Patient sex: F
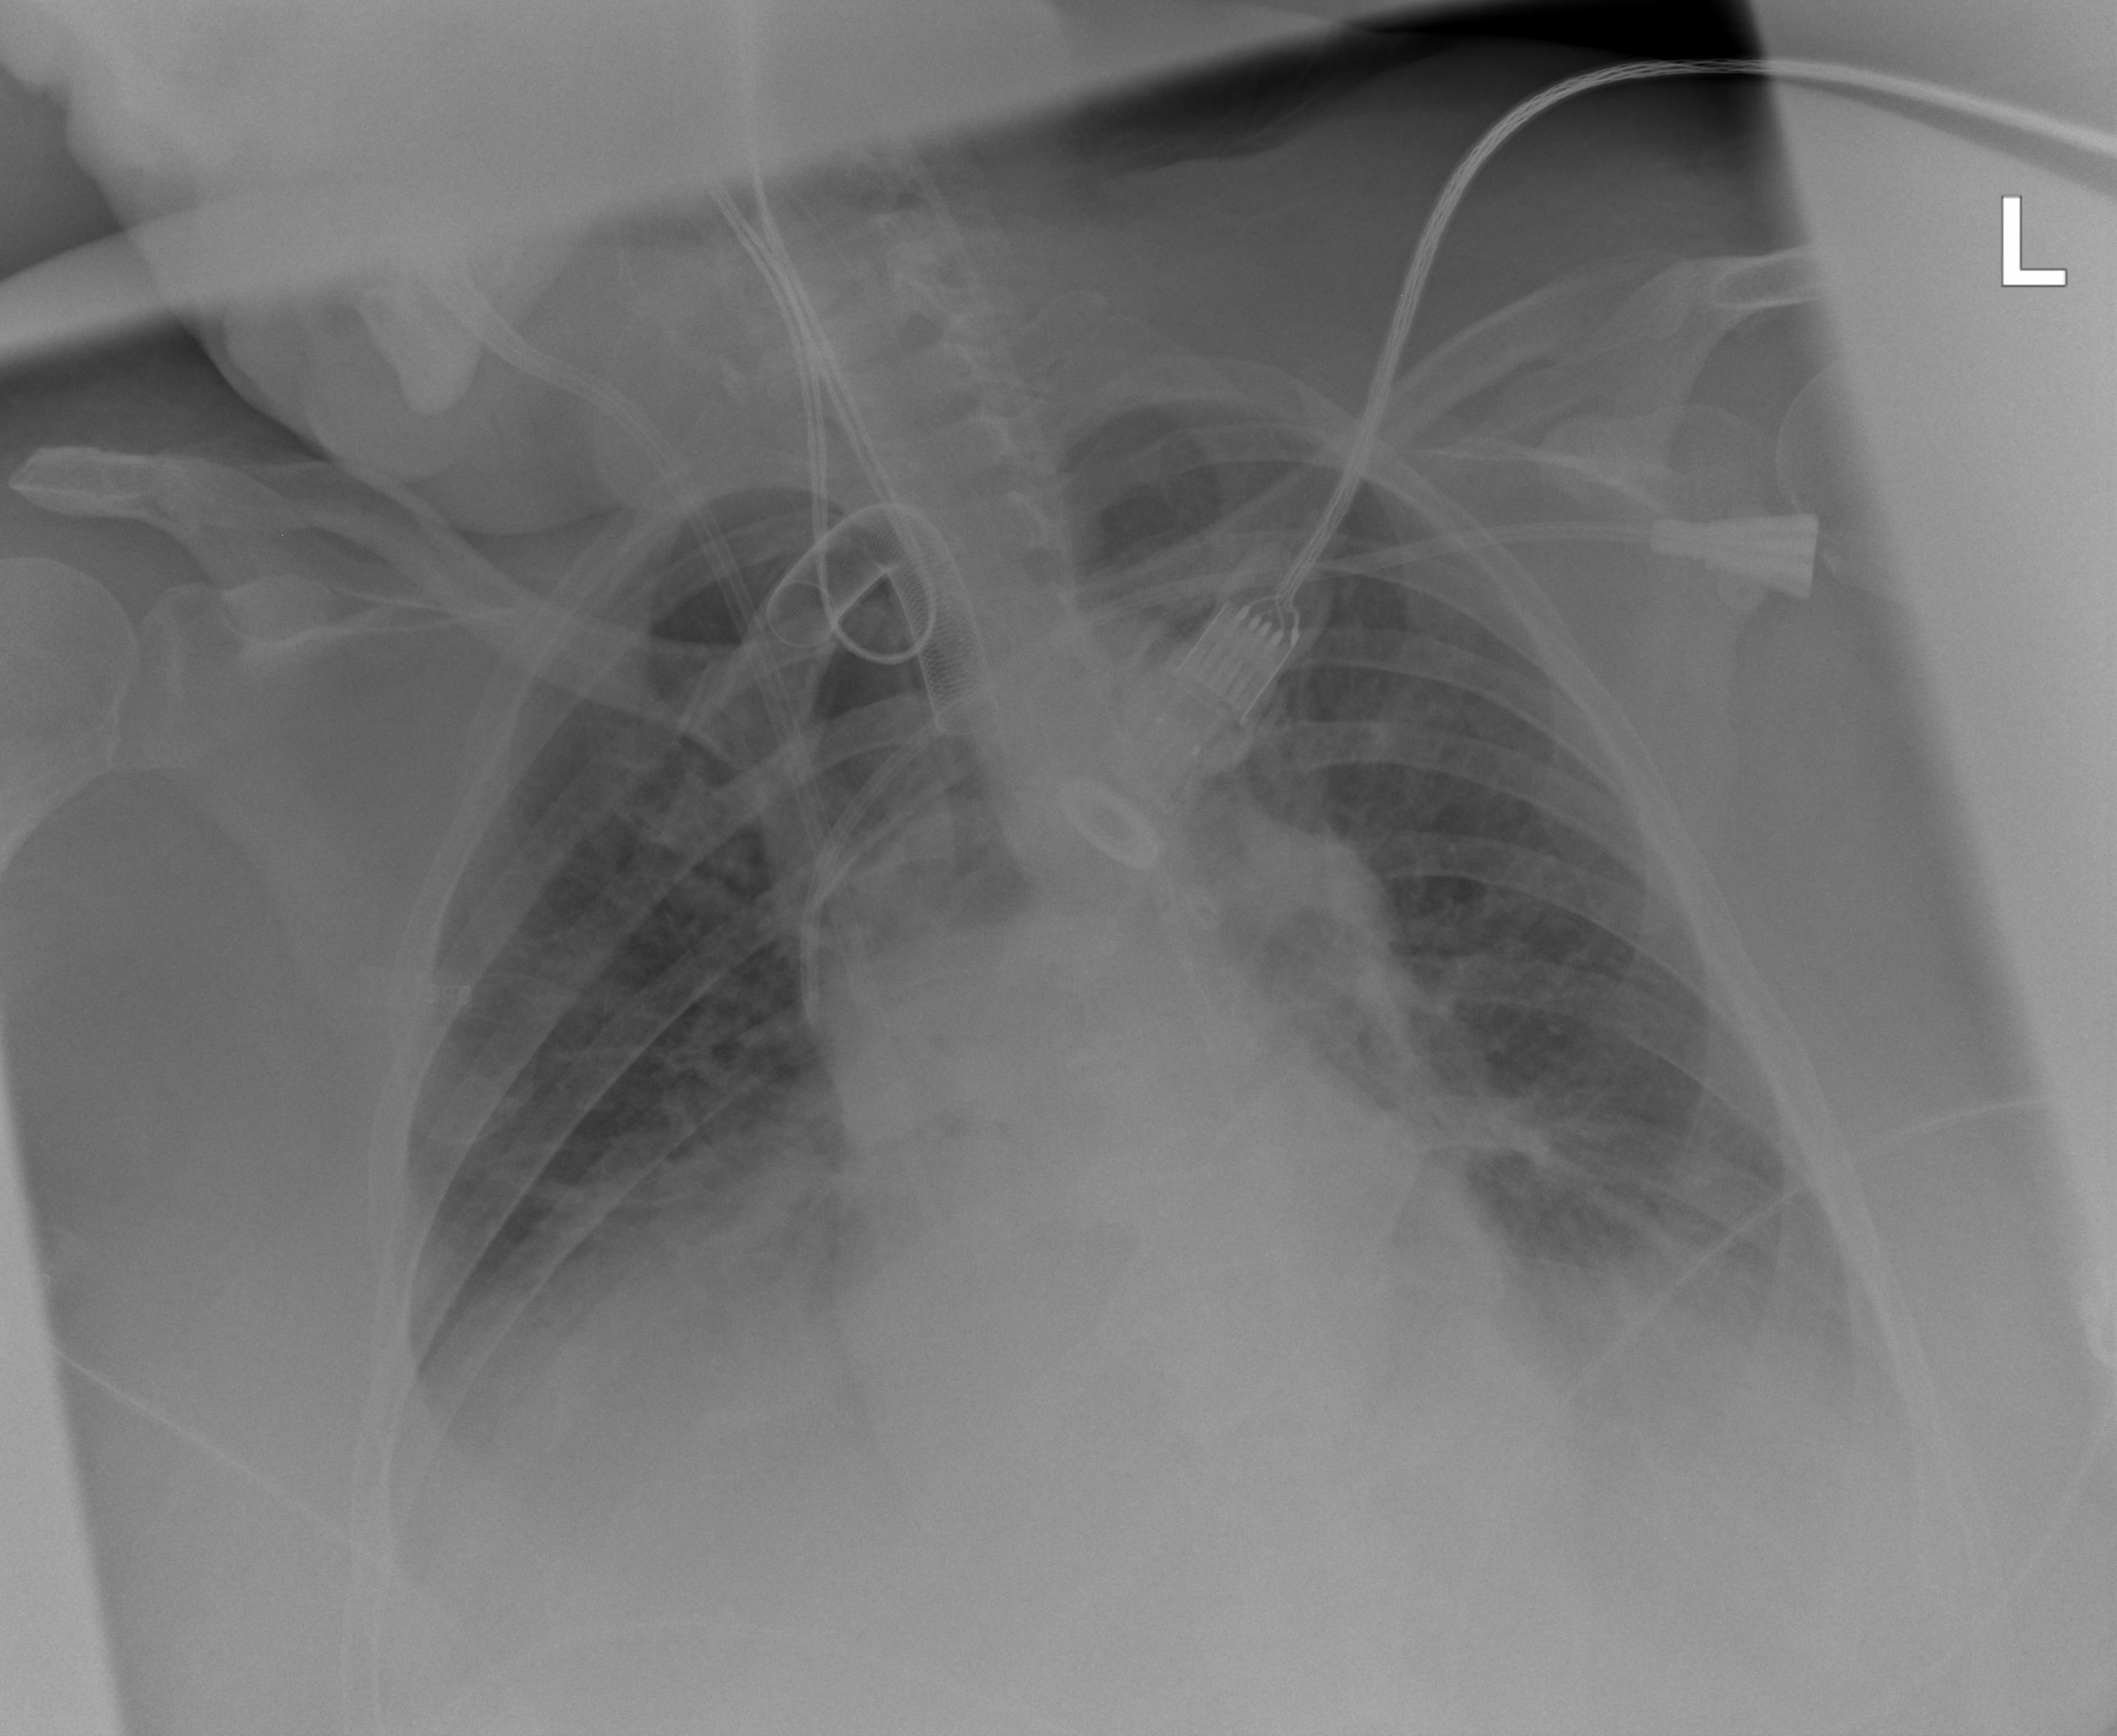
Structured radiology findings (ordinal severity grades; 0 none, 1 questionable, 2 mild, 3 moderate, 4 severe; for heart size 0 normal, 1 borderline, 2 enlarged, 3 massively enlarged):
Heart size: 0
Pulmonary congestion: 0
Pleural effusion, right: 2
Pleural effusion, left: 2
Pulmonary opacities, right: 0
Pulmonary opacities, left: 0
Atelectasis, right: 2
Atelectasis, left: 2